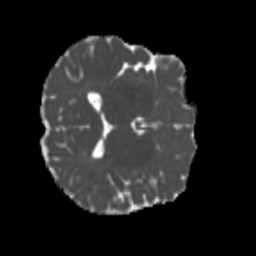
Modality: MD
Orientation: axial
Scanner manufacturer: siemens
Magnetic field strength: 3 T
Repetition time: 4 s
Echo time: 0.0594 s